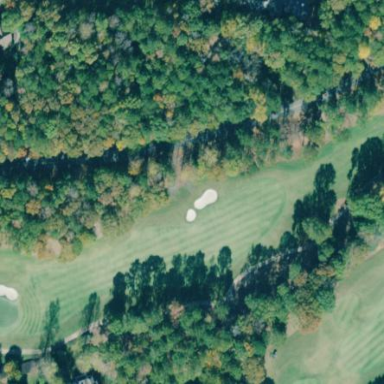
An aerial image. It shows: Rough grassy area used for golf.